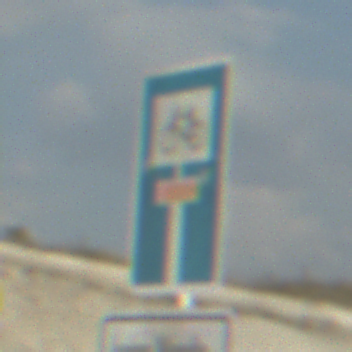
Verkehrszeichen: SackgasseRadverkehrDurchlaessig
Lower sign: HinweisGeaenderteVorfahrtVerkehrsfuehrungVerkehrsregelung3
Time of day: MorningAfternoon
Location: Outdoor (Beach)
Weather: PartlyCloudy
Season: NotSpecified
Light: Natural